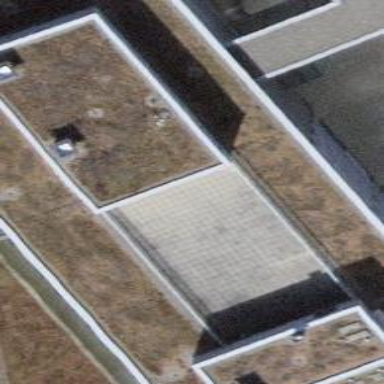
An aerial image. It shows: School building.